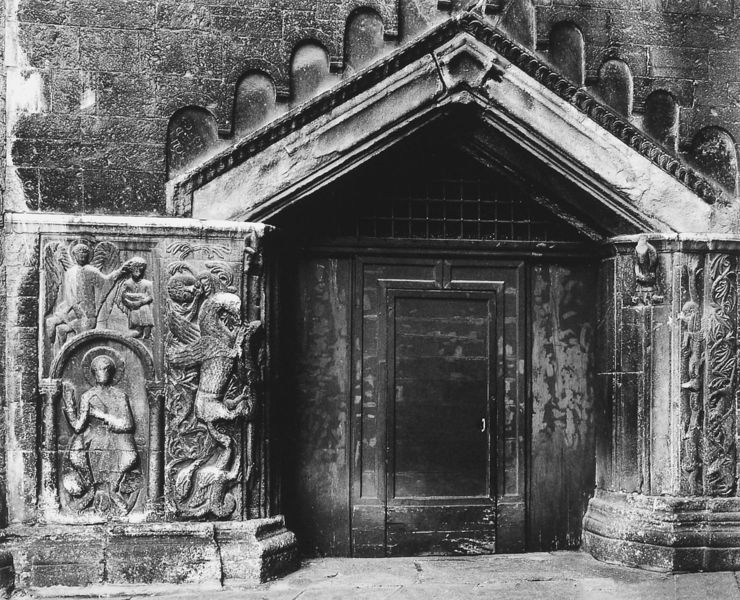
Titel: Nordportal
Standort: Como, S. Fedele (EU - I - Lombardei)
Schlagwörter: weiß, grau, schwarz, tür, dach, gebäude, stein, gitter, kirche, gotik, turm, engel, relief, bogen, giebel, mauer, figuren, arch, arches, architecture, church, column, men, religious, white, black, figures, old, wall, decorative, tor, foto, fotografie, eingang, eisen, schwarz weiß, kathedrale, portal, hand, christus, grab, angel, angels, man, rock, stone, fabelwesen, romanik, greif, building, house, heiliger, child, löwe, heilige, entrance, black and white, fotographie, bird, chimäre, saint, pegasus, bau, drache, photo, sculpture, wings, door, tympanon, romanisch, pediment, square, front, gate, eingagn, peak, pillar, dragon, carving, stones, doorway, lion, wing, images, iron, point, tiles, verwitterung, halo, sculptures, eingemeiselt, meiseln, icon, tomb, egypt, apex, grill, antic, symbols, goose, carvings, closed, damaged, handle, grabstette, frescoes, basilisk, entrence, grille, angls